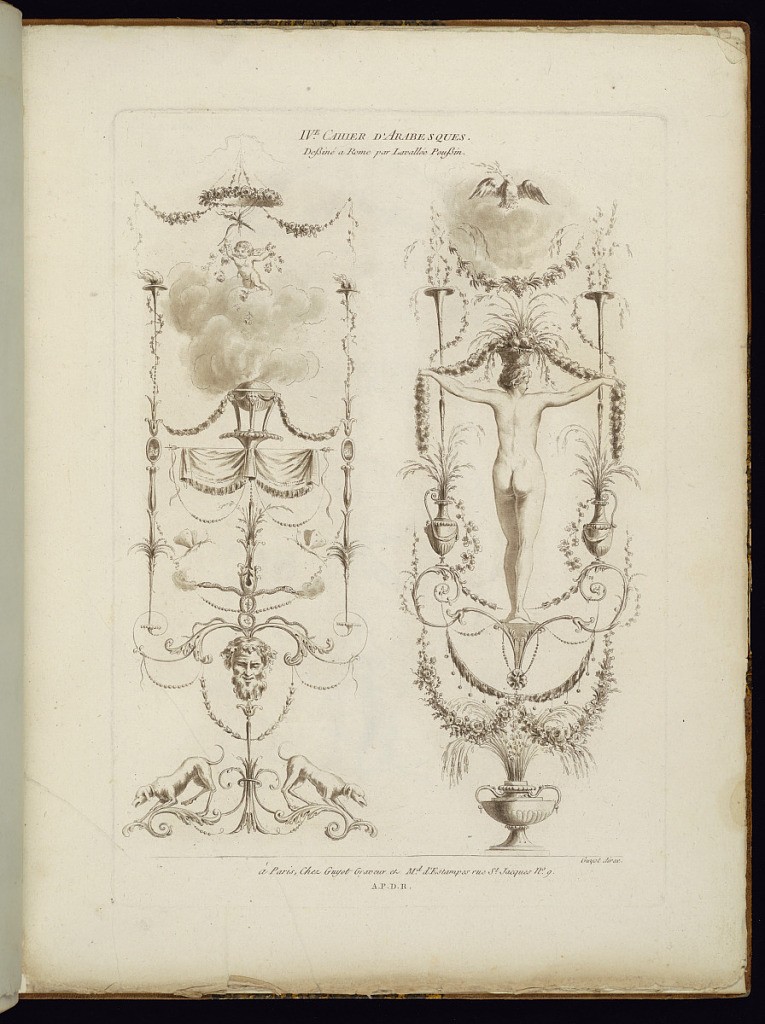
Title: Title Page: Arabesque Ornament Designs
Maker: Etienne de Lavallée, French, 1735 – 1802
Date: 1788
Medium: Aquatint and etching on laid paper
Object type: Print
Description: Title page with two vertical arabesque ornament designs featuring fleurons, festoons of leaves and flowers, flaming torches, an incense burner, drapery, urns, masks, birds, putti, rosettes, scrolling acanthus leaf motifs, butterflies, dogs, snakes, and a nude female figure with a basket of fruit and foliage on her head. The plate is titled and signed.